Question: I've a 'TimePicker' to get time. And I've following Java code for an Android Application :
'''
Calendar calendar = Calendar.getInstance();
calendar.setTimeInMillis(System.currentTimeMillis());
Log.e("Alarm", "" + calendar.getTime());
calendar.set(Calendar.HOUR, timePicker.getCurrentHour());
calendar.set(Calendar.MINUTE, timePicker.getCurrentMinute());
Log.e("Alarm", "" + calendar.getTime());
'''
The second process gives a day ahead than first process.

I've tried following code and subtracted the one day.
'''
calendar.add(Calendar.DATE, -1);
'''
Is this the only way or best way? How to get the today's date / time using the 'TimePicker'?
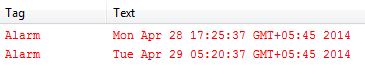
Answer: OK, I got the solution. Thank you everyone! :)
'''
Calendar calendar = Calendar.getInstance();
calendar.set(Calendar.HOUR_OF_DAY, timePicker.getCurrentHour());
calendar.set(Calendar.MINUTE, timePicker.getCurrentMinute());
Log.e("Alarm", "" + calendar.getTime());
'''